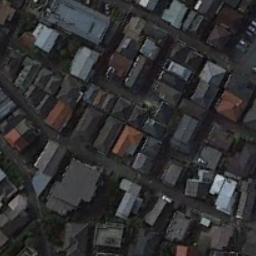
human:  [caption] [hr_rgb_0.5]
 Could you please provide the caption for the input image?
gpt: In densely populated areas there are many roads and densely arranged domiciles of different sizes and shapes .

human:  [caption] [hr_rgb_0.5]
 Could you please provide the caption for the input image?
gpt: The color of the abode is different .

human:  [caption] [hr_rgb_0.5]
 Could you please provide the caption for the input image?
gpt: The dense residential is next to some trees .

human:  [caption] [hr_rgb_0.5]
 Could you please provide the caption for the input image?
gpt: There are houses with roofs of different colors on a dense residential area .

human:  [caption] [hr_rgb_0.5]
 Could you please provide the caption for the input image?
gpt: A dense residential area has lots of houses of different sizes and some roads go through the residential area  .